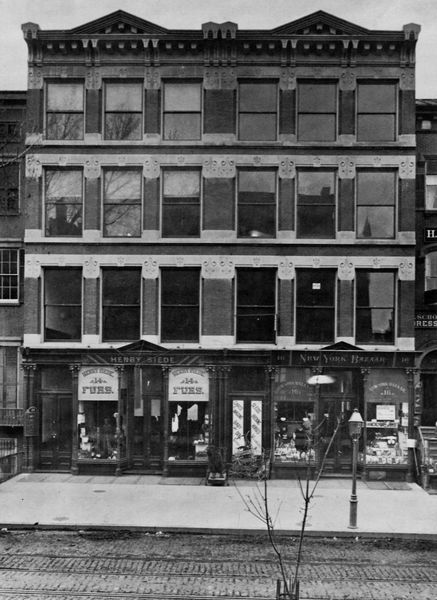
Titel: West 14th Street
Künstler: Amerikanischer Photograph
Schlagwörter: baum, dunkel, himmel, schatten, stadt, äste, fenster, frankreich, glas, grau, hell, laterne, laternen, schaufenster, schmuck, schwarz, strasse, säulen, tür, weiss, dach, gebäude, haus, weg, ornament, jung, architektur, pelz, stein, steine, ast, spiegelung, gitter, england, kontrast, balkon, schrift, fassade, fassaden, geschäft, ort, pflaster, türen, spuren, giebel, türe, winter, amerika, geschäfte, laden, läden, werbung, pilaster, treppe, vorhänge, foto, fotografie, photographie, eingang, eingänge, wohnhaus, auslage, verkauf, bürgersteig, schlicht, gehweg, pflastersteine, schilder, schwarzweiß, bordstein, photo, fries, sims, gesims, eiss, schwarzw, etagen, geschosse, schienen, reflex, stockwerke, gaslaterne, geschoss, straßenbahn, kaufhaus, hochhaus, gell, gepflastert, fotografei, stiege, trasse, new york, oto, verkröpft, aufschriften, auslagen, shop, pelze, esims, straßenbahnschienen, warenhaus, bürgerstei, lasen, pflasterseine, pflster, photof, schaufensters, shops, solbankg, tafelw, tagen, 1800, hasus, schrift#äste